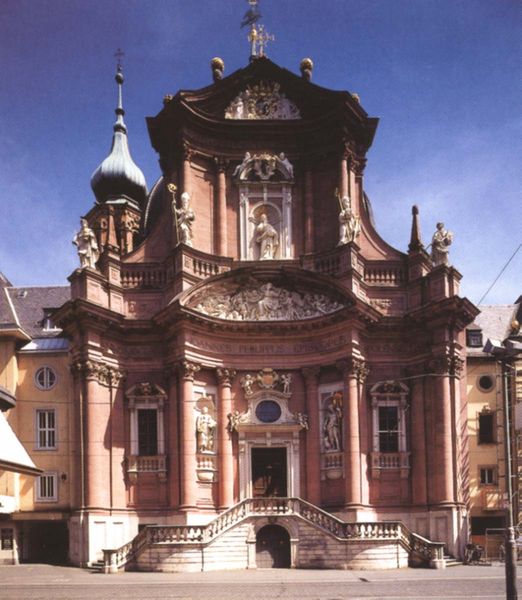
Titel: Stiftskirche Neumünster in Würzburg
Standort: Würzburg, Neumünster (EU - D - B)
Schlagwörter: blau, himmel, schatten, gelb, fenster, geschwungen, marmor, schmuck, säule, säulen, weiss, dach, haus, rot, barock, stein, kirche, figur, rosa, turm, fassade, italien, weis, platz, figuren, kuppel, treppe, bischof, stuck, geländer, stufen, eingang, nische, kreuz, balustrade, rom, portal, sandstein, obelisk, konkav, konvex, maria, baluster, zwiebelhaube, skupturen, eiongang, aussentreppe, nbra, gieberl